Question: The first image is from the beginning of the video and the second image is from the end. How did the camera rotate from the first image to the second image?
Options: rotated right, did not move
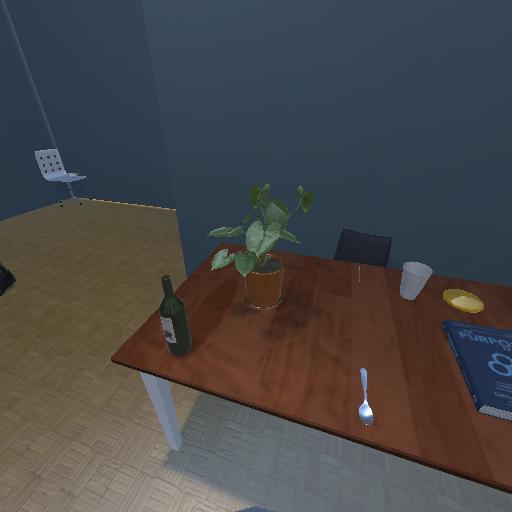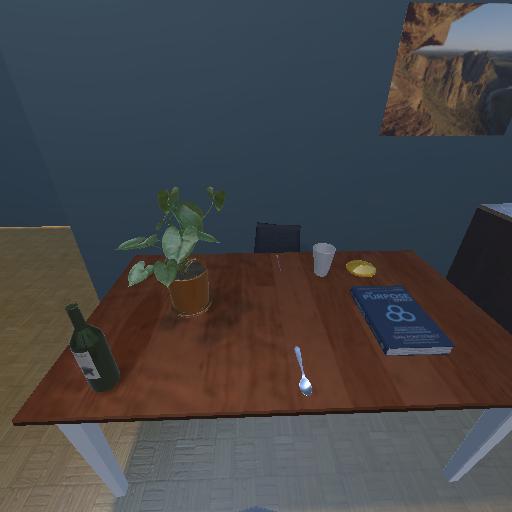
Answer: rotated right